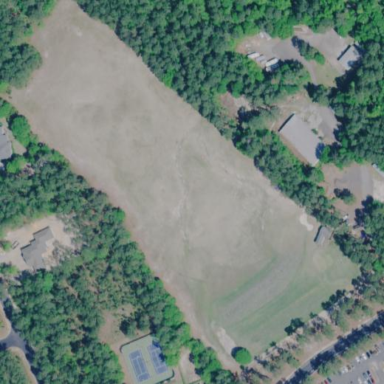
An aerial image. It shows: Golf driving range on pitch.